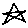
Label: star